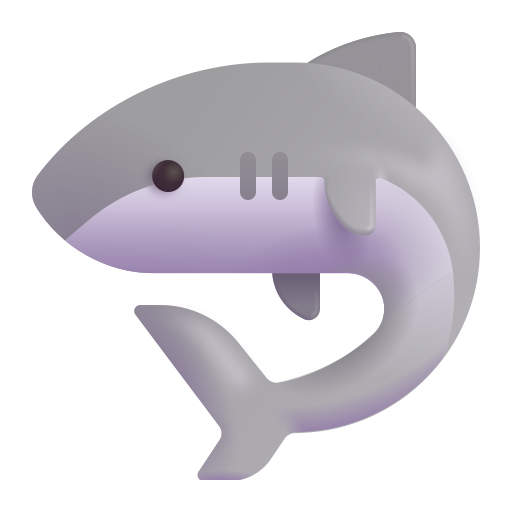
shark color